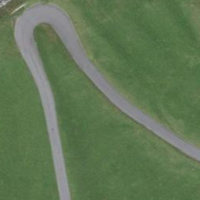
EUNIS habitat code: 24
Species observed at this site:
Corvus corone